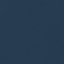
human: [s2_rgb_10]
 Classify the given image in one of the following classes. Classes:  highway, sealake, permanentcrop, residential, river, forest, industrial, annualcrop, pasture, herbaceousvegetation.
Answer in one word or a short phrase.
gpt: SeaLake